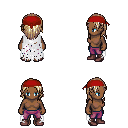
a pixel art fantasy rpg character, female body template, human, dark skin, white tattered cape, magenta pants, white blonde long hairstyle, red bandana, maroon shoes, four views (front, back, left, right), 2x2 character sprite sheet, small pixel art, hard edges, no anti-aliasing